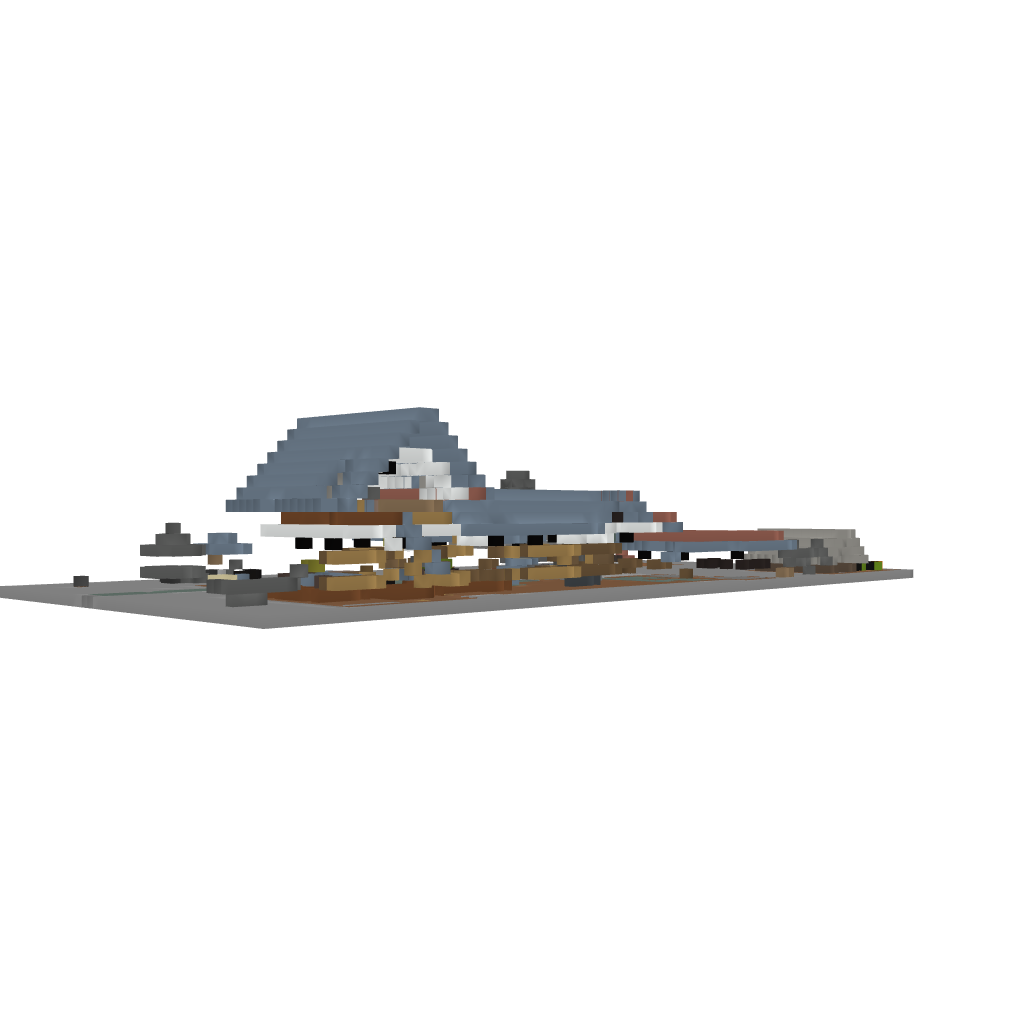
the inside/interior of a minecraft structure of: Beautiful House